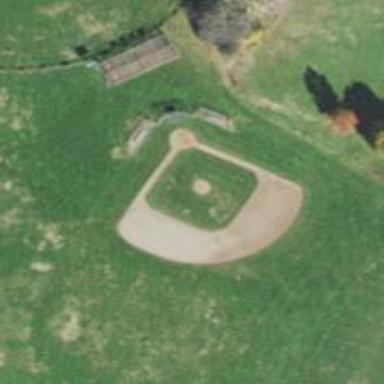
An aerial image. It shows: Baseball pitch for leisure land.